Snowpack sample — Loveland Pass, Silver Plume, Colorado, USA (2/11/26, 12:00 PM MST)
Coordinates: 39.663, -105.886
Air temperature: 35 °F
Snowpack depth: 82 cm
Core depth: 10 cm
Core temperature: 15.8 °F
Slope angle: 13°, slope face: 12°
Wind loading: high
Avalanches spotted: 1
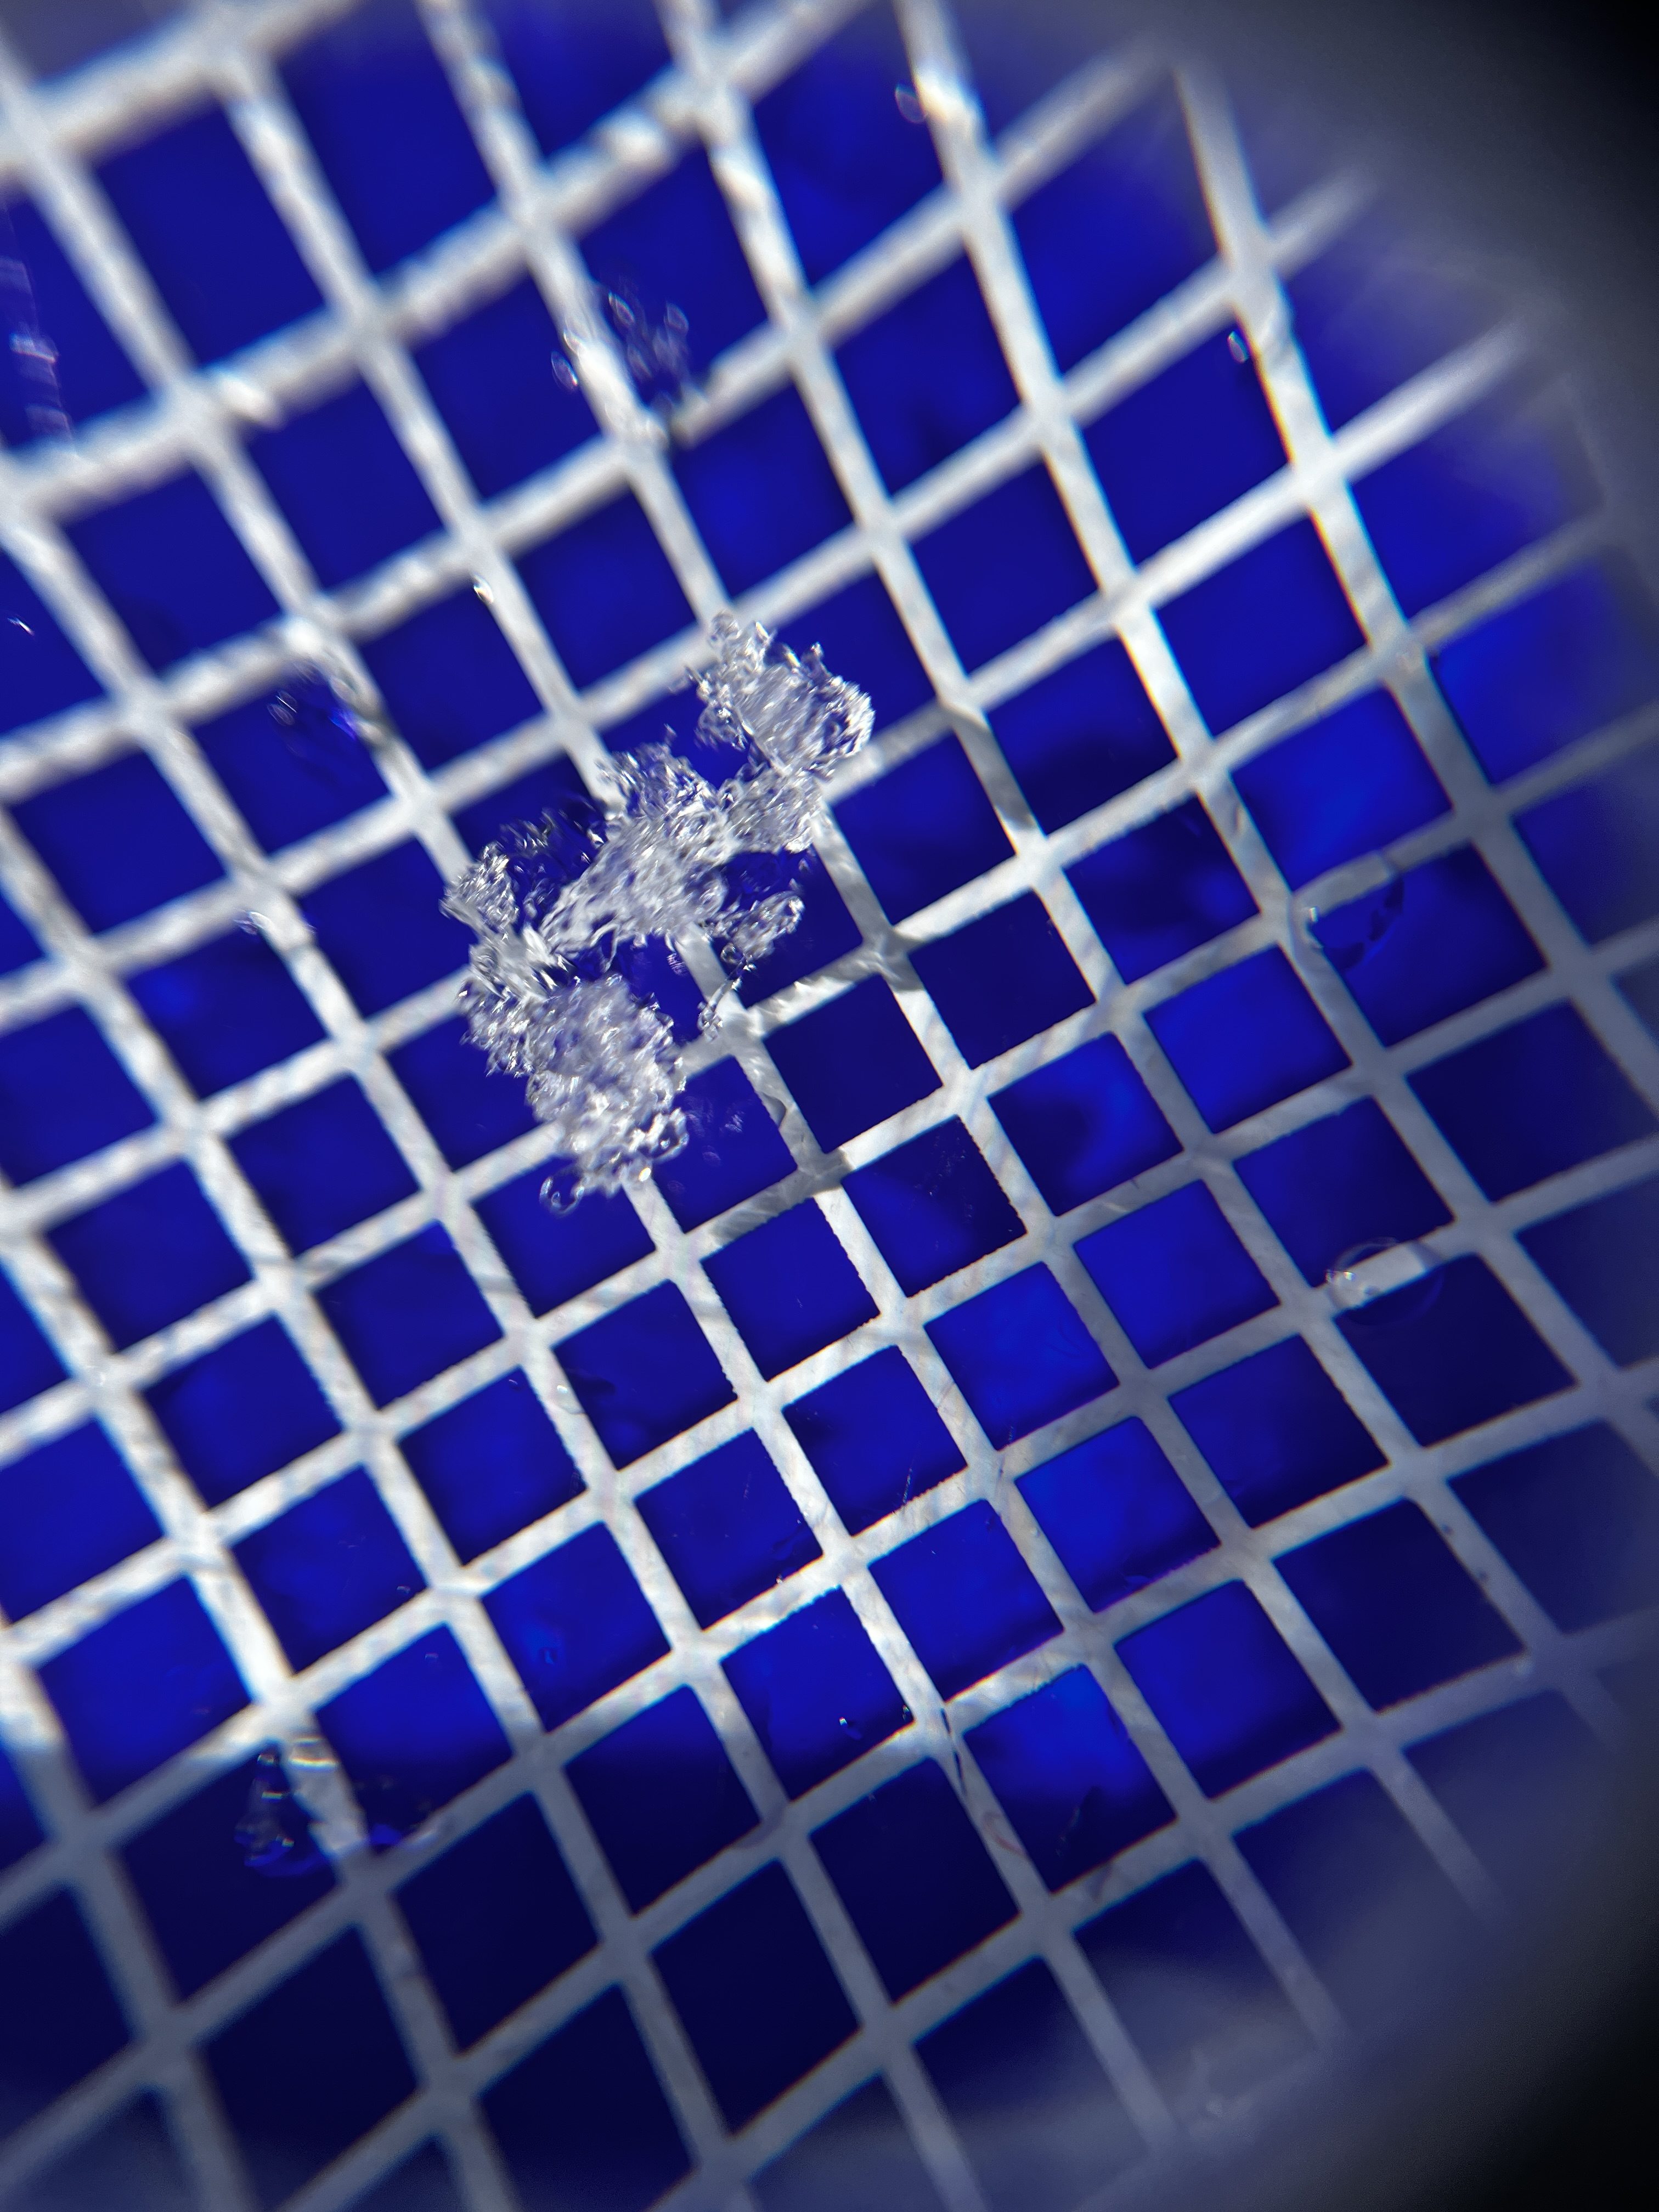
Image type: magnified_profile
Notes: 1 small avalanche spotted on the north side of the bowl, lots of wind loading